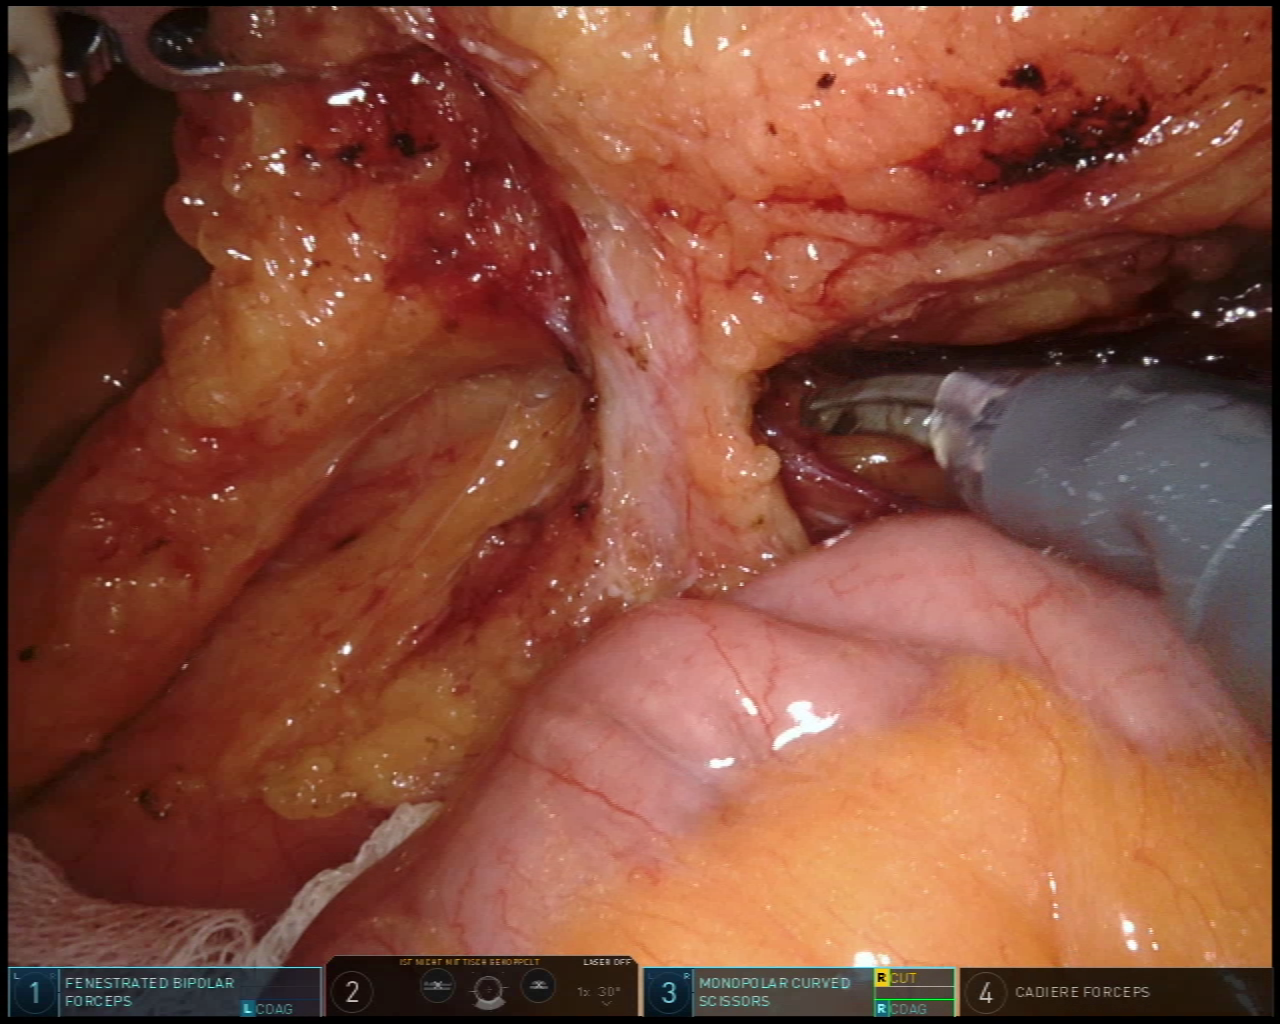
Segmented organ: inferior_mesenteric_artery
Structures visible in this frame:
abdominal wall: no
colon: no
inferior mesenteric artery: yes
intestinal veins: no
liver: no
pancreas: no
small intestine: yes
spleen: no
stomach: no
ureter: no
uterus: no
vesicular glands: no